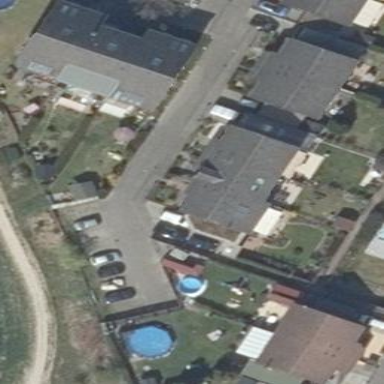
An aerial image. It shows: Terrace building with gabled roof.